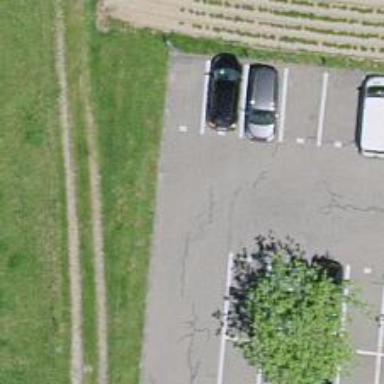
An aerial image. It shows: Road serving as parking aisle.